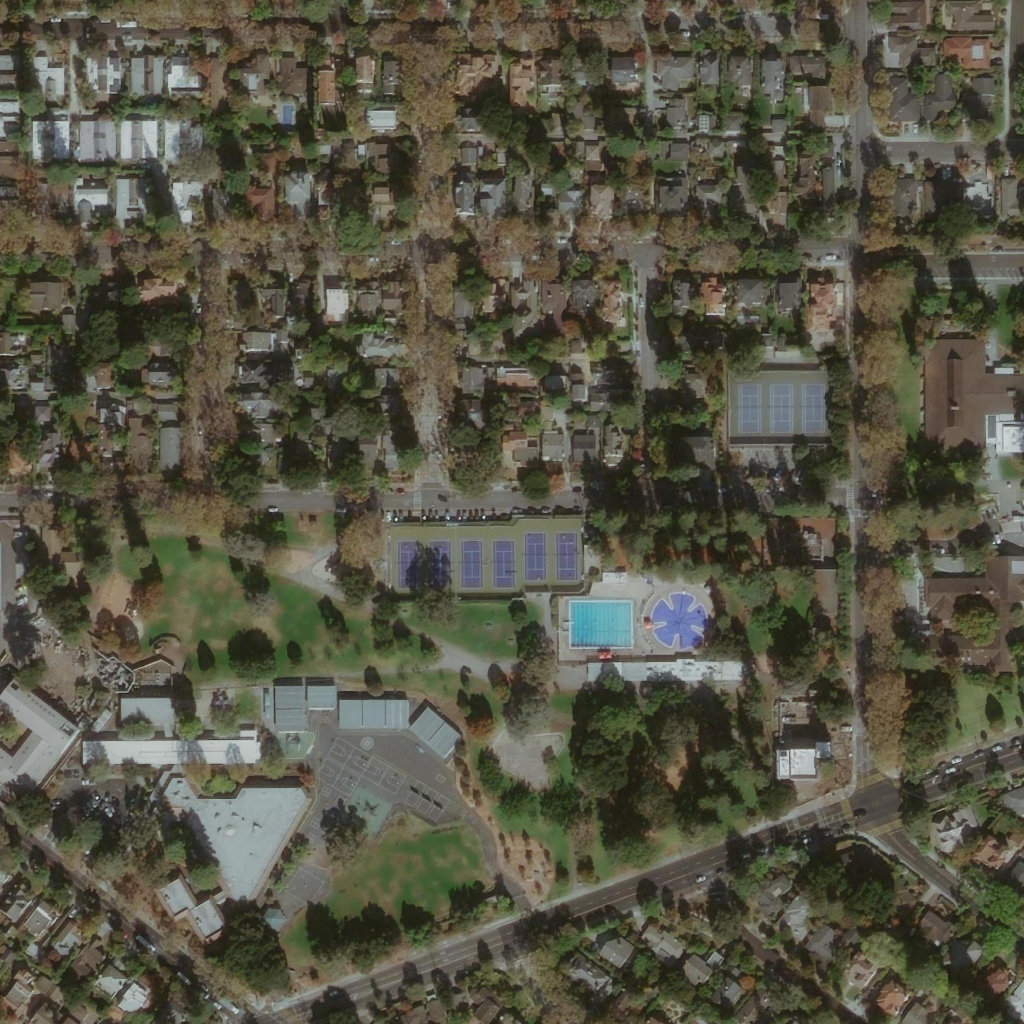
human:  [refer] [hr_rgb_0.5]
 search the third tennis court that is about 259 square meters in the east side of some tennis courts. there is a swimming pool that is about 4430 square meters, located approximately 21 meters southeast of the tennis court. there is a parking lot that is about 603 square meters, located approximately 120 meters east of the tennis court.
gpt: <box>[[47, 52, 50, 57, 0]]</box>

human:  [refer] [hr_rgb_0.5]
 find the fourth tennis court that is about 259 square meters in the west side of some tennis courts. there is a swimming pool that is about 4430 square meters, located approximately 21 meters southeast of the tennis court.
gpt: <box>[[47, 52, 50, 57, 0]]</box>